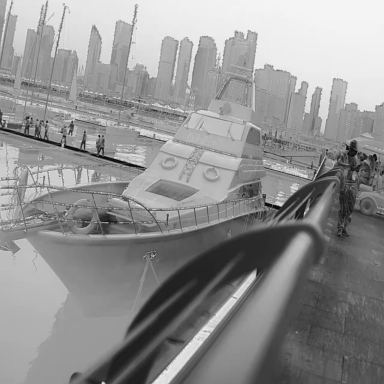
There is a canoe in the infrared image.